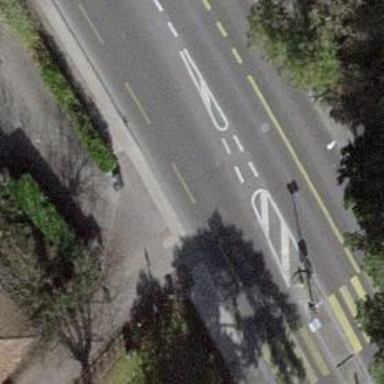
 there is shared lane for cyclists and buses on the right side."